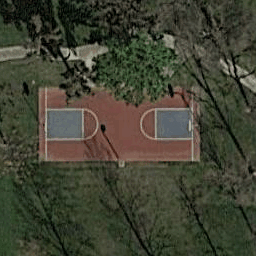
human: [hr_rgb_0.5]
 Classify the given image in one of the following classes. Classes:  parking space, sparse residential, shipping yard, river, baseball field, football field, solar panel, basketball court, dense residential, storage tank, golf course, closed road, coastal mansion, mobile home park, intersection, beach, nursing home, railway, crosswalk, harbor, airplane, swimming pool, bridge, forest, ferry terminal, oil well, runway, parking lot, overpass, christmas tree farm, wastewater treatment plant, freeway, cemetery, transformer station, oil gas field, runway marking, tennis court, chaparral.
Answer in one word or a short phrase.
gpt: basketball court